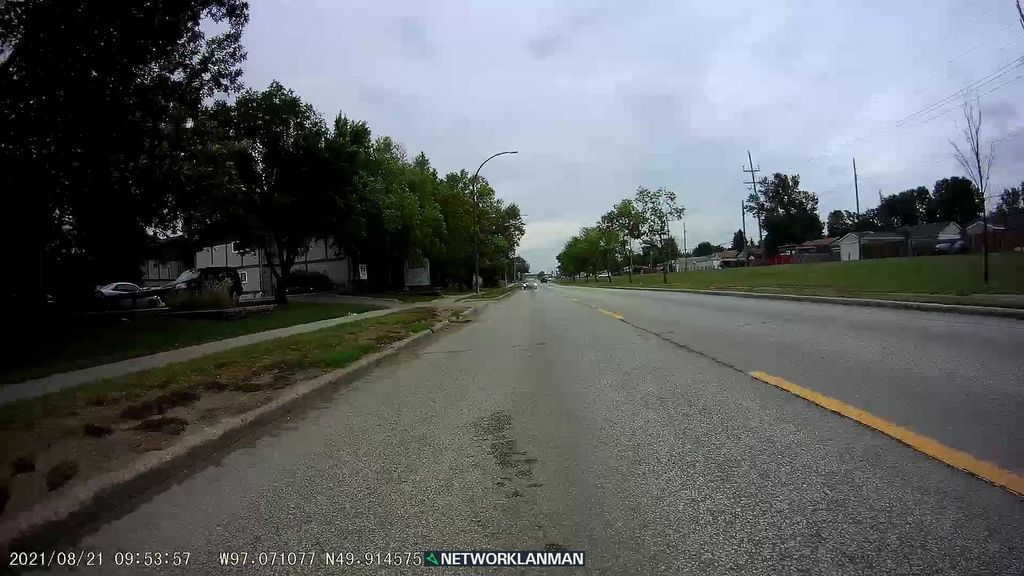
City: winnipeg